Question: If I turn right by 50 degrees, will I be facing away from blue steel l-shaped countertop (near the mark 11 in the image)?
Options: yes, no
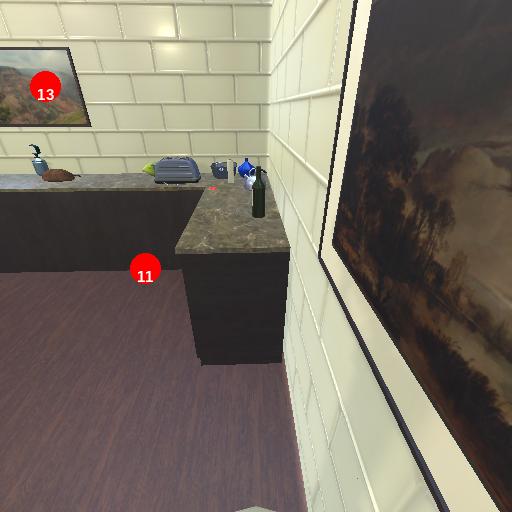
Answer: yes